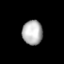
Tissue: lung
Cell type: Endothelial cells
Senescence score: 0.7245
Nuclear area (px): 487
Mean DAPI intensity: 178.407